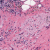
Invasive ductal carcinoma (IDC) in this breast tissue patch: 0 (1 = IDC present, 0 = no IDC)